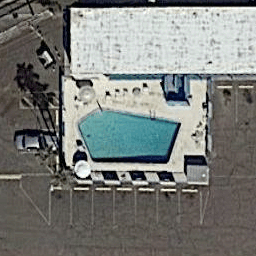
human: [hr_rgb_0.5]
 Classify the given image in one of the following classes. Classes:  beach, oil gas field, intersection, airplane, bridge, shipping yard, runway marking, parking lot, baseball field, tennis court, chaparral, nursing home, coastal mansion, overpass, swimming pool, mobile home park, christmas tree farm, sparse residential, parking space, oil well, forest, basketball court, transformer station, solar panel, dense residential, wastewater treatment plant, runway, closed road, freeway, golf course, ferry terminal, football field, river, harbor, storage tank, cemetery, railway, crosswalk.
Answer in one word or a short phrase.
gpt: swimming pool